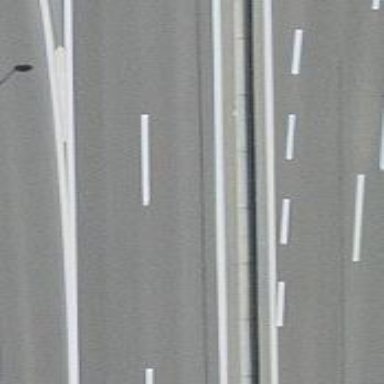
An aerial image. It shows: Viaduct bridge on asphalt motorway link.